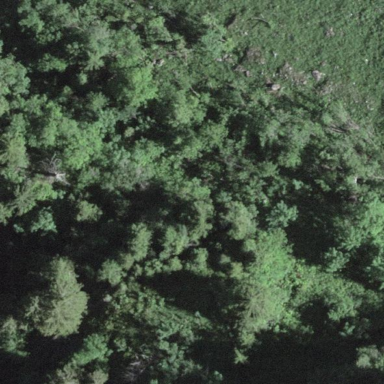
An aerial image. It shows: Natural scree.